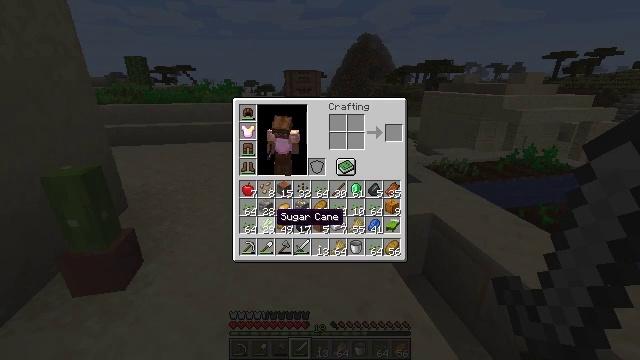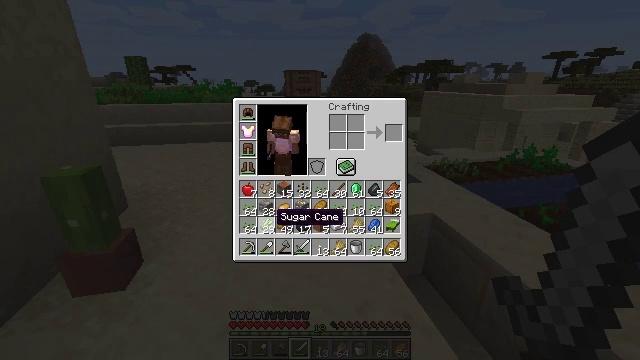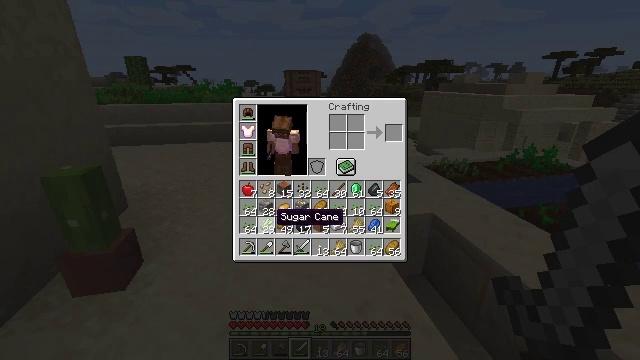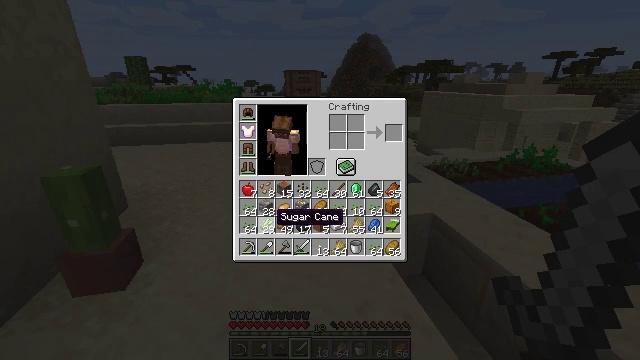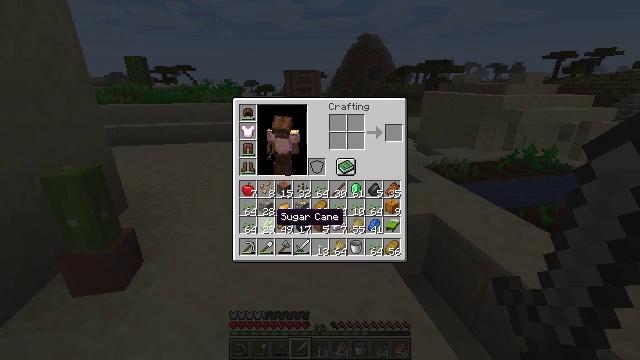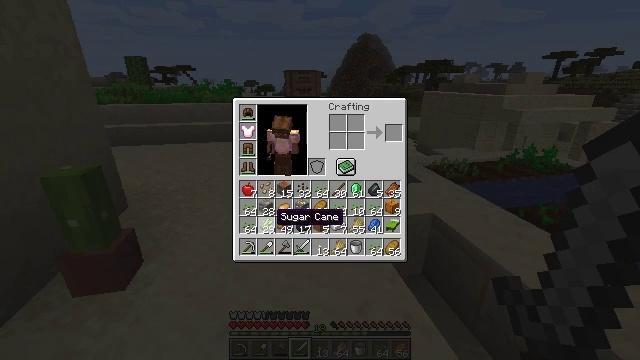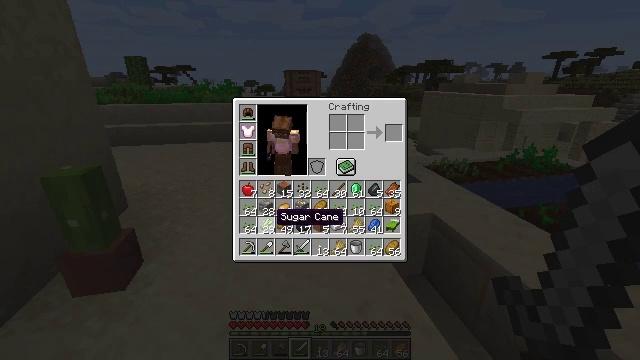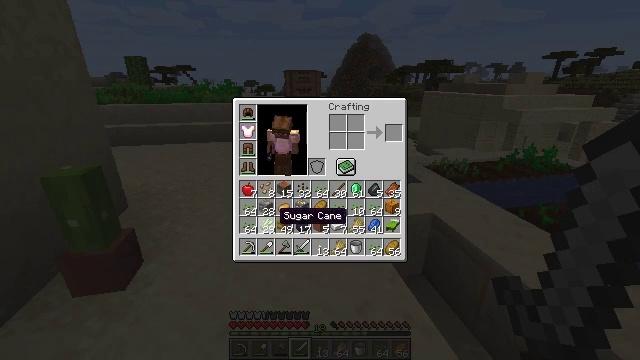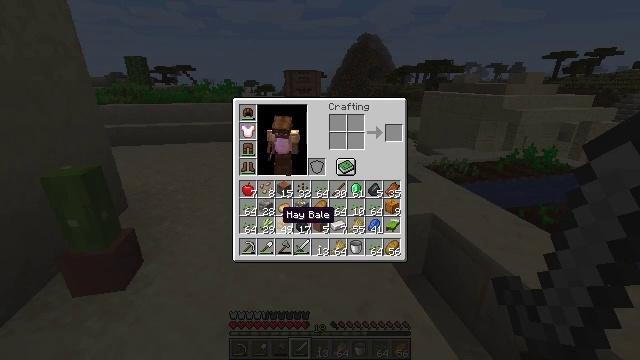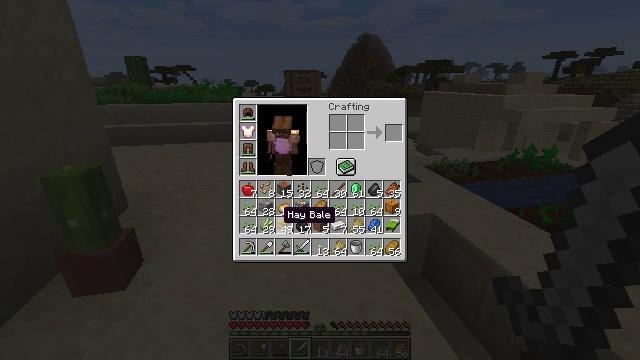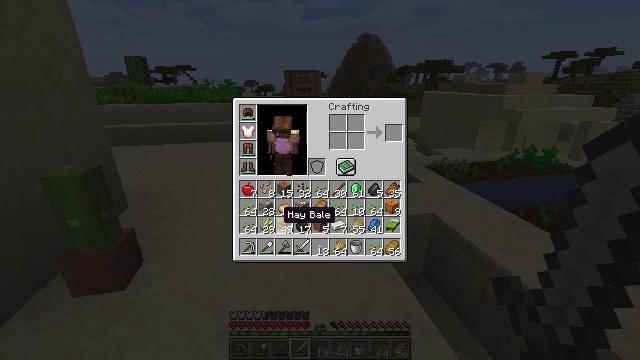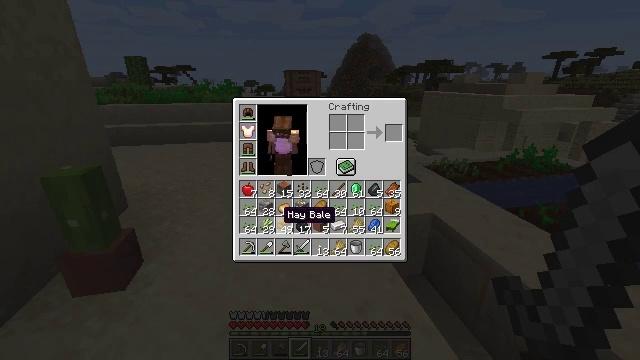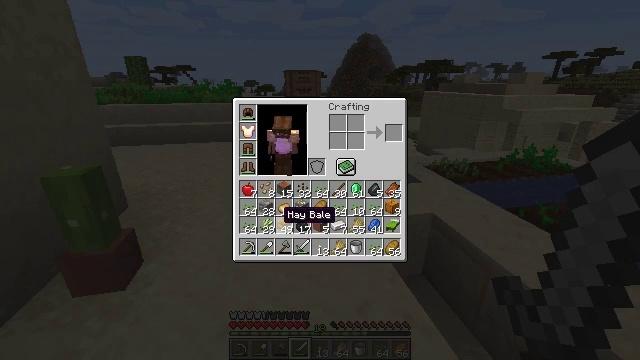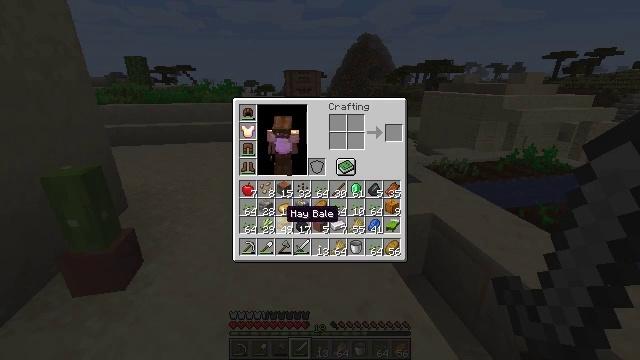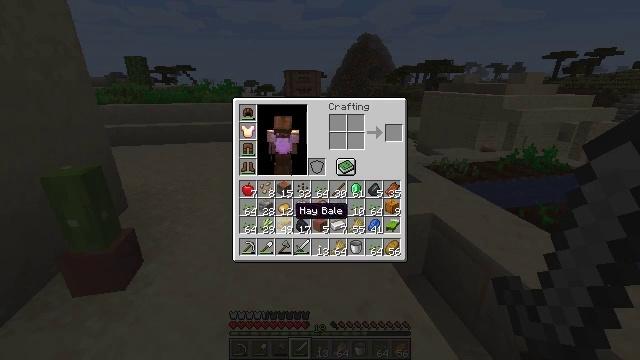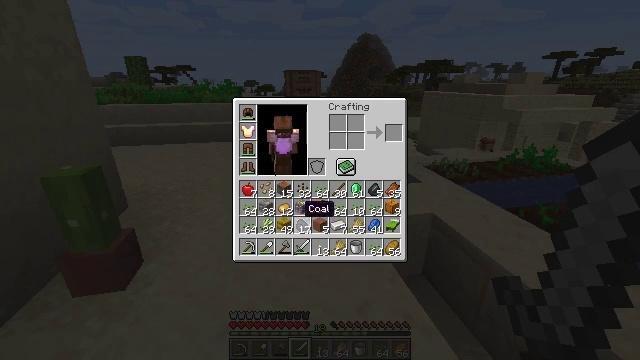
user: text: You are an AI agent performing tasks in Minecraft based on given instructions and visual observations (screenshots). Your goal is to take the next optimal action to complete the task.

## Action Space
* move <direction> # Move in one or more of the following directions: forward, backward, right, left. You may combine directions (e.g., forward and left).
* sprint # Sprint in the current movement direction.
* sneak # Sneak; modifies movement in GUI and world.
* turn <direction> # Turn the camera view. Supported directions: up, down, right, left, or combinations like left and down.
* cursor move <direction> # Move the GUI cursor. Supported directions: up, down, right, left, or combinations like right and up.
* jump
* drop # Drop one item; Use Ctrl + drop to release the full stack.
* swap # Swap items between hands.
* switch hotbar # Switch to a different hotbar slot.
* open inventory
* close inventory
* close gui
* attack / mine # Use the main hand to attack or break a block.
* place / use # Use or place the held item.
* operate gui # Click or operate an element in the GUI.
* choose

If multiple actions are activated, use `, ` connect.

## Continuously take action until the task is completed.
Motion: motion action
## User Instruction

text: drop lime bed
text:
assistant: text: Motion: operate gui
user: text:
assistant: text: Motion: operate gui
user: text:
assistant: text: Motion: operate gui
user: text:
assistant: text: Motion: operate gui
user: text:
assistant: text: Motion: operate gui
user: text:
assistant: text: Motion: operate gui
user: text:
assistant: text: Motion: operate gui
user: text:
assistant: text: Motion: operate gui
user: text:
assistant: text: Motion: operate gui
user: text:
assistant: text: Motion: operate gui
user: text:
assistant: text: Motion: operate gui
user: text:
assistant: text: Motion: operate gui
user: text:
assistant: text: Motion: operate gui
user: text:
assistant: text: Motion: cursor move right, operate gui
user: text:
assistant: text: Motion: cursor move right, operate gui
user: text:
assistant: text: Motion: cursor move right, operate gui
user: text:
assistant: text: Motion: cursor move right, operate gui
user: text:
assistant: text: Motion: operate gui
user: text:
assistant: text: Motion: operate gui
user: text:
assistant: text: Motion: cursor move right, operate gui
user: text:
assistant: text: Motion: cursor move right, operate gui
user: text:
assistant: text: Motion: operate gui
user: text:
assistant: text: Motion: operate gui
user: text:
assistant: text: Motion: operate gui
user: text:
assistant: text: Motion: operate gui
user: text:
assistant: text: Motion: operate gui
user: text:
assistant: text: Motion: operate gui
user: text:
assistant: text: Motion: operate gui
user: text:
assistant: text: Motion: operate gui
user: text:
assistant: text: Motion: cursor move right, operate gui